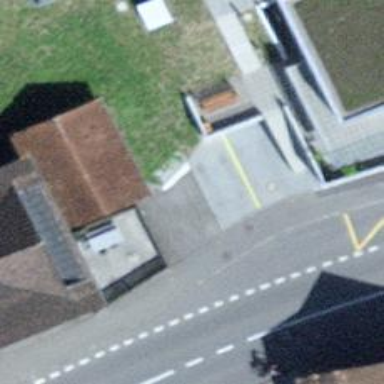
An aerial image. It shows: Bus stop with shelter. It is platform for public transport.